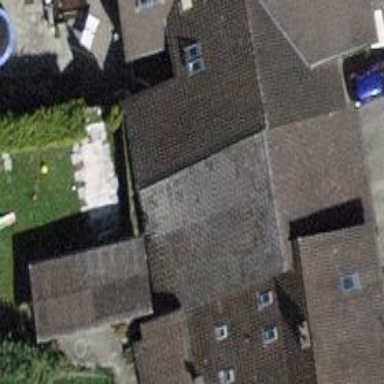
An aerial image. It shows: Building with tile roof.